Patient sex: M
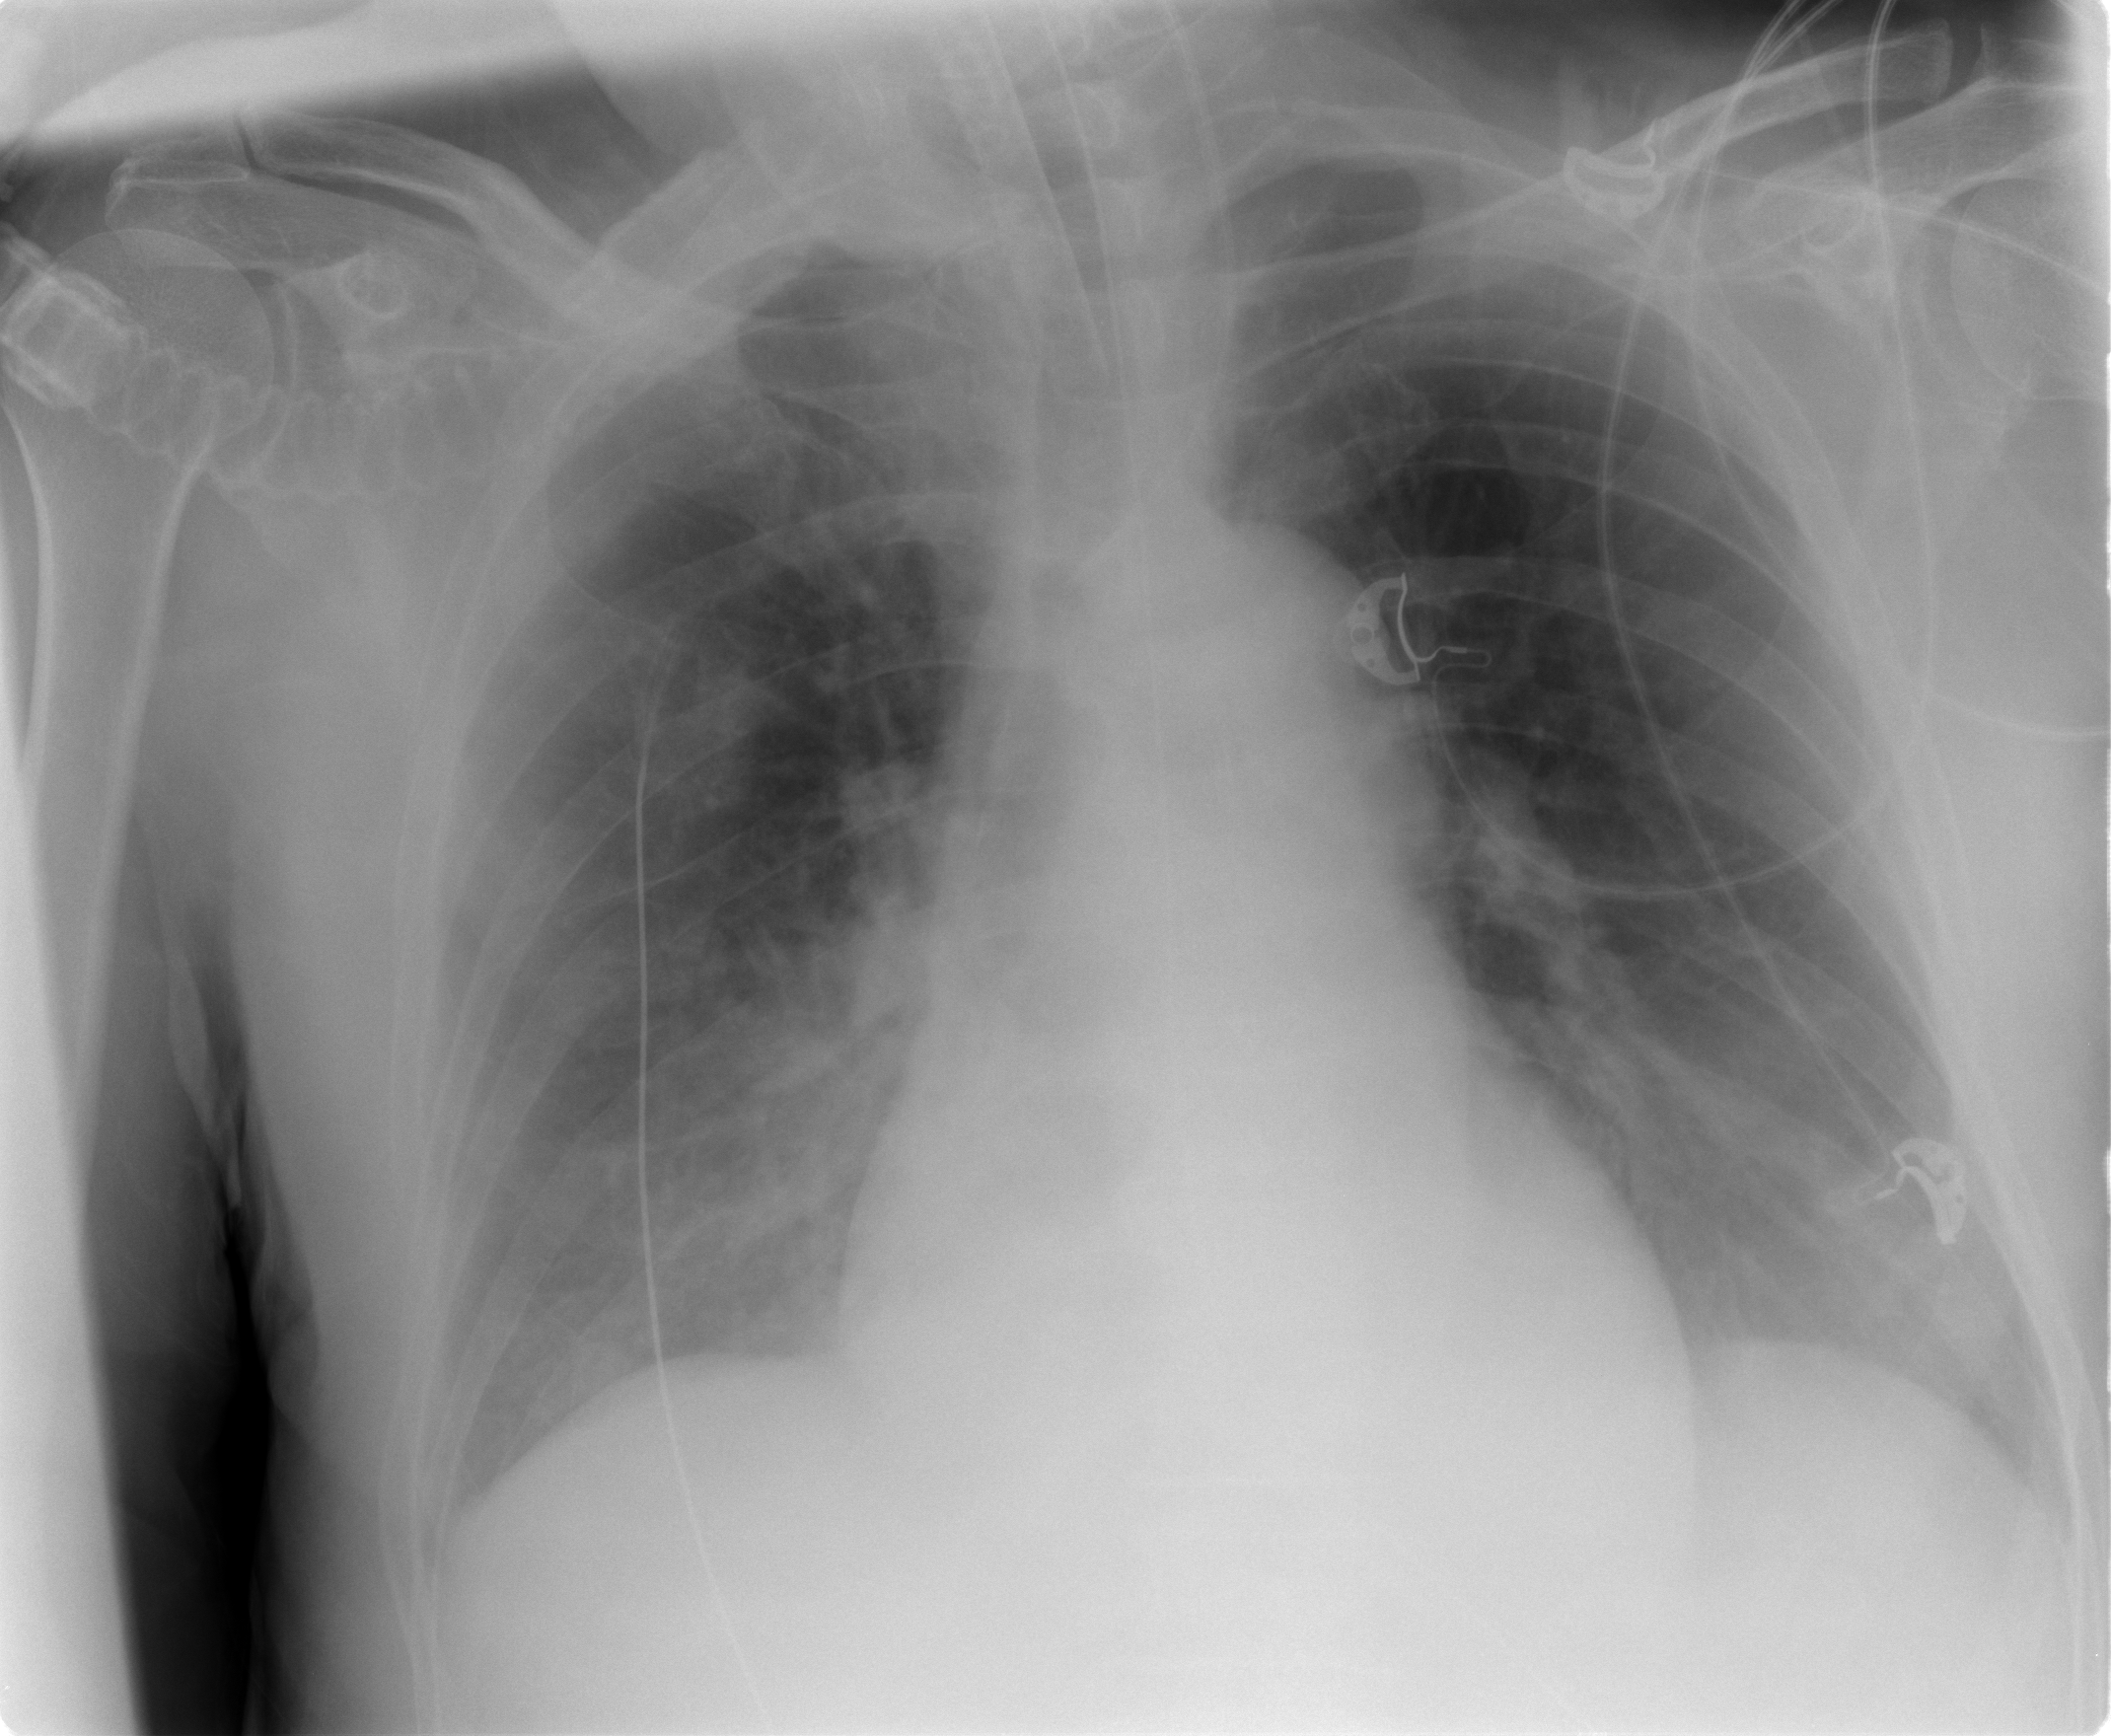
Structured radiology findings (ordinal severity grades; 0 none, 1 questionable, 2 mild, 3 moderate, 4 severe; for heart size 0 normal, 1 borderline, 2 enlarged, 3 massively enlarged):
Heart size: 1
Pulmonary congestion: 0
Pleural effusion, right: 0
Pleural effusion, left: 1
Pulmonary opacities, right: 0
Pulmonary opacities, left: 0
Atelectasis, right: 2
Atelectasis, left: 2